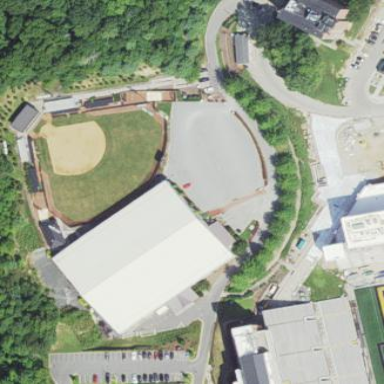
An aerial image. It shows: Building next to softball pitch.